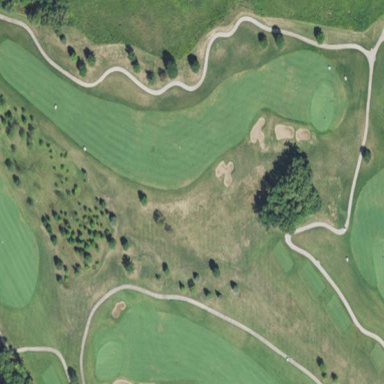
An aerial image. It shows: Grassy area designated as golf fairway.